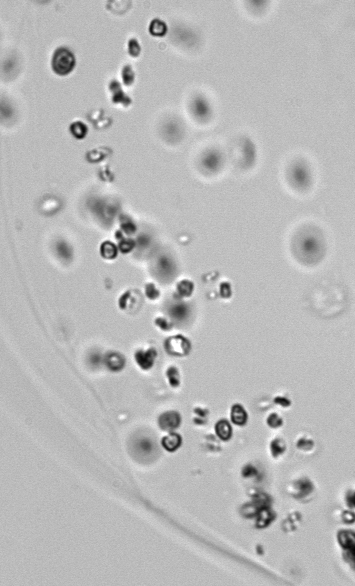
Label: Phaeocystis